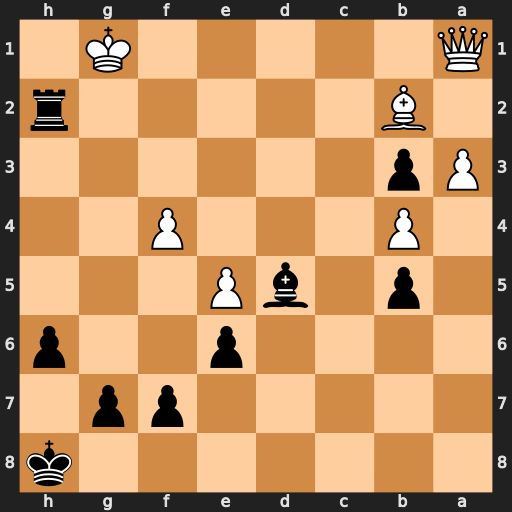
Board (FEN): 7k/5pp1/4p2p/1p1bP3/1P3P2/Pp6/1B5r/Q5K1
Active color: b
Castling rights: -
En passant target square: -
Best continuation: Rh1+ Kf2 Rxa1